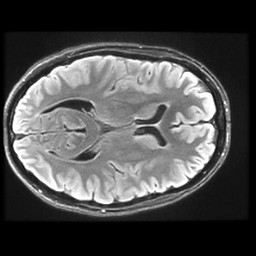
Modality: FLAIR
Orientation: axial
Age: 28
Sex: female
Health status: healthy
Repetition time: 12 s
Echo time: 0.09782 s